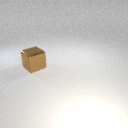
large brown metal cube